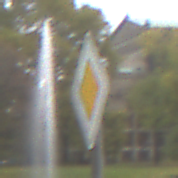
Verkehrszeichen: Vorfahrtsstrasse
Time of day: MorningAfternoon
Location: Outdoor (Nature)
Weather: Overcast
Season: Autumn
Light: Natural